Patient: sex F, age 56
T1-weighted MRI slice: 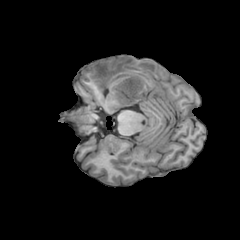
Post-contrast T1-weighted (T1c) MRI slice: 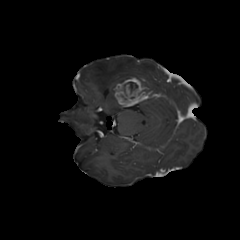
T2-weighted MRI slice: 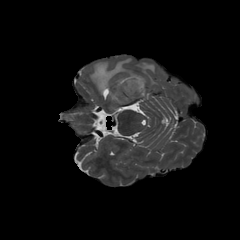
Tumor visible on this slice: yes
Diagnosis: Glioblastoma, IDH-wildtype
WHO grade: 4